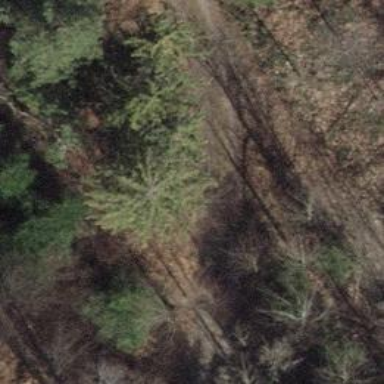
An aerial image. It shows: Gravel track with grade 4 quality.